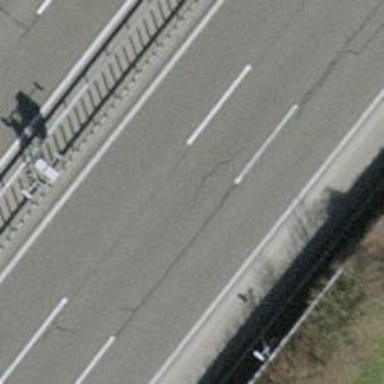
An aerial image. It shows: Asphalt motorway.